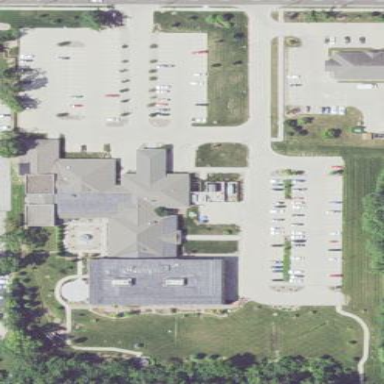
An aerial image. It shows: Healthcare clinic is depicted in the image.